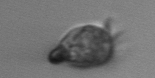
Label: Paratontonia_gracillima